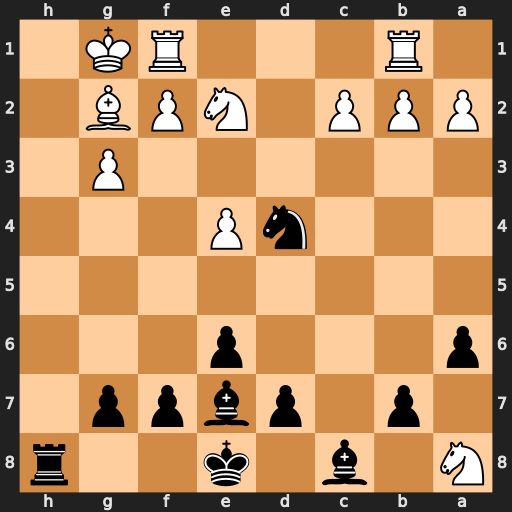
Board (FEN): N1b1k2r/1p1pbpp1/p3p3/8/3nP3/6P1/PPP1NPB1/1R3RK1
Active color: b
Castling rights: k
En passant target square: -
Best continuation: Nxe2#